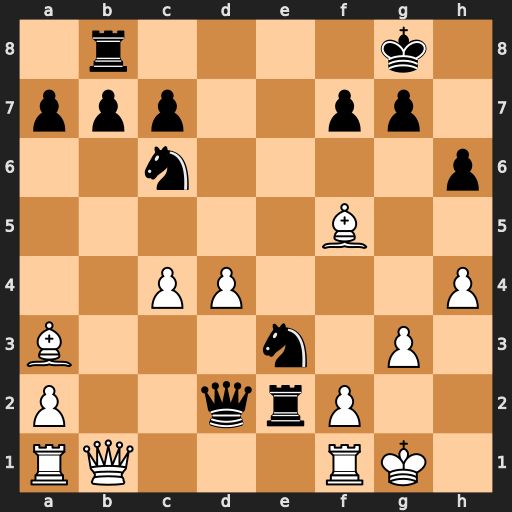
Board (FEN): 1r4k1/ppp2pp1/2n4p/5B2/2PP3P/B3n1P1/P2qrP2/RQ3RK1
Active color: w
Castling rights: -
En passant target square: -
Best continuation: Bc1 Rxf2 Bxd2 Rxf1+ Qxf1